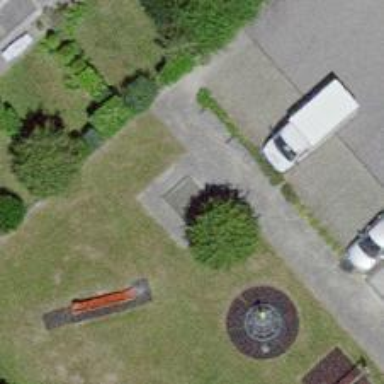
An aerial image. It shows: Playground featuring sandpit with playground theme.